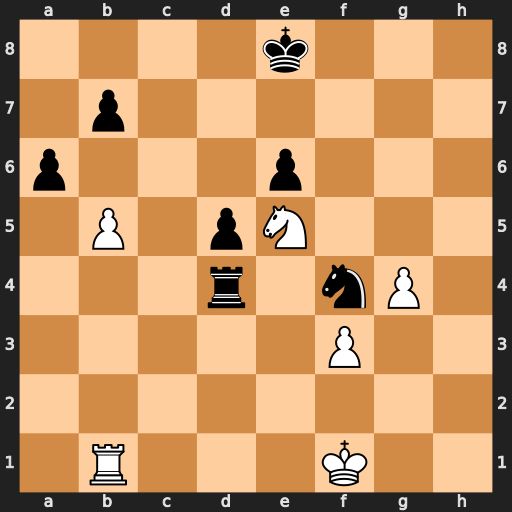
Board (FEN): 4k3/1p6/p3p3/1P1pN3/3r1nP1/5P2/8/1R3K2
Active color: w
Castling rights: -
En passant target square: -
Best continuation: bxa6 bxa6 Rb8+ Ke7 Nc6+